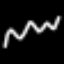
Label: squiggle